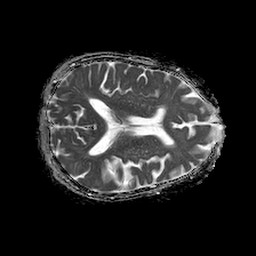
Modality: ADC
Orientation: axial
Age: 67
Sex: female
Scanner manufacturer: philips
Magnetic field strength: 1.5 T
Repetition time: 4.6 s
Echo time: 0.08517 s